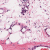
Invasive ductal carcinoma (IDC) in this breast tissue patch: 0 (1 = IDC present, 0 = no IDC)